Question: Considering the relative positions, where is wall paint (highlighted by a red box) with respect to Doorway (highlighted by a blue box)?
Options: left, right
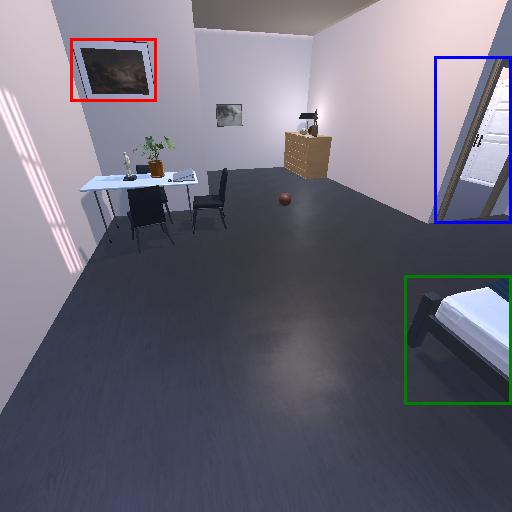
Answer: left